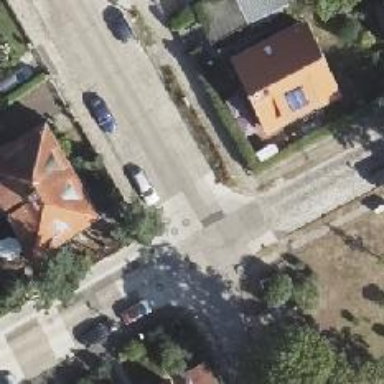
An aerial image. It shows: Residential concrete road with sidewalks on both sides.